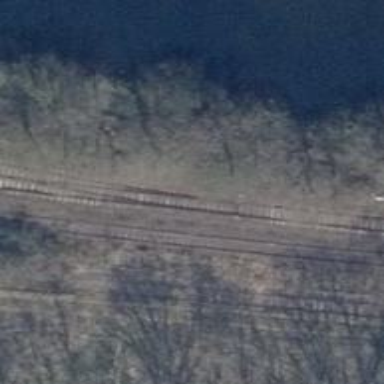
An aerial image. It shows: Railway switch with the turnout side on the right.